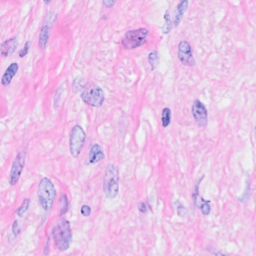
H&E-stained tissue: Breast